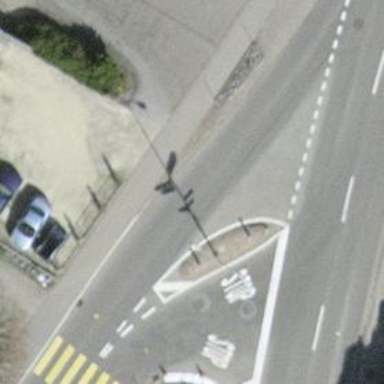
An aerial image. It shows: Traffic calming island.